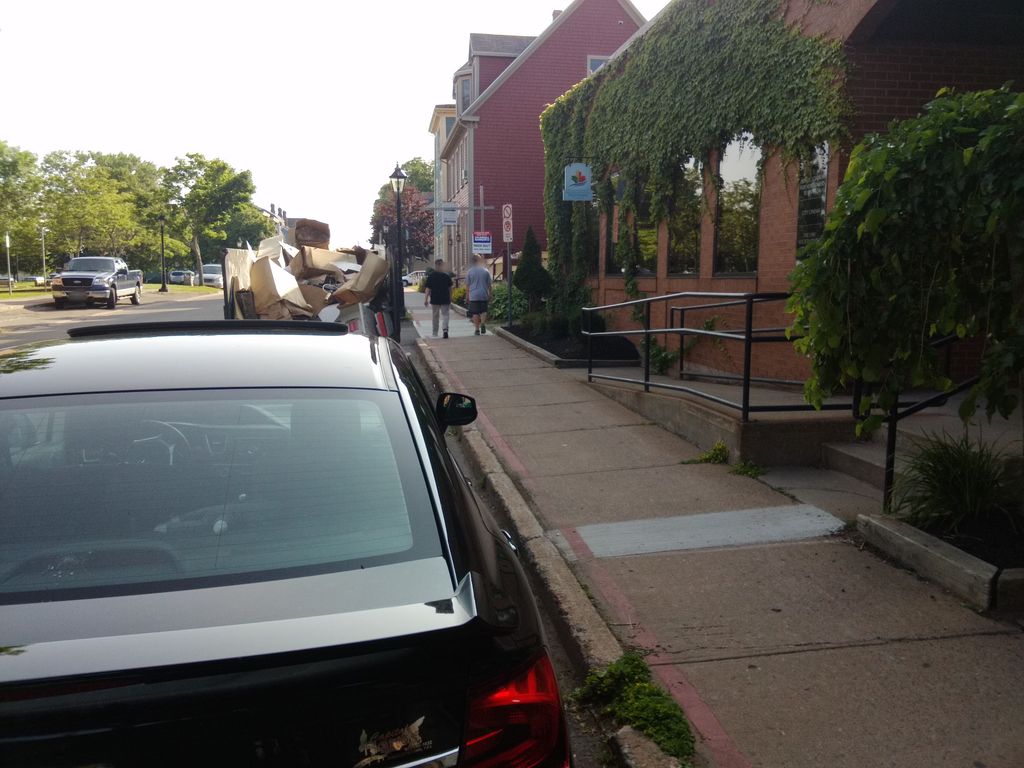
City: charlottetown